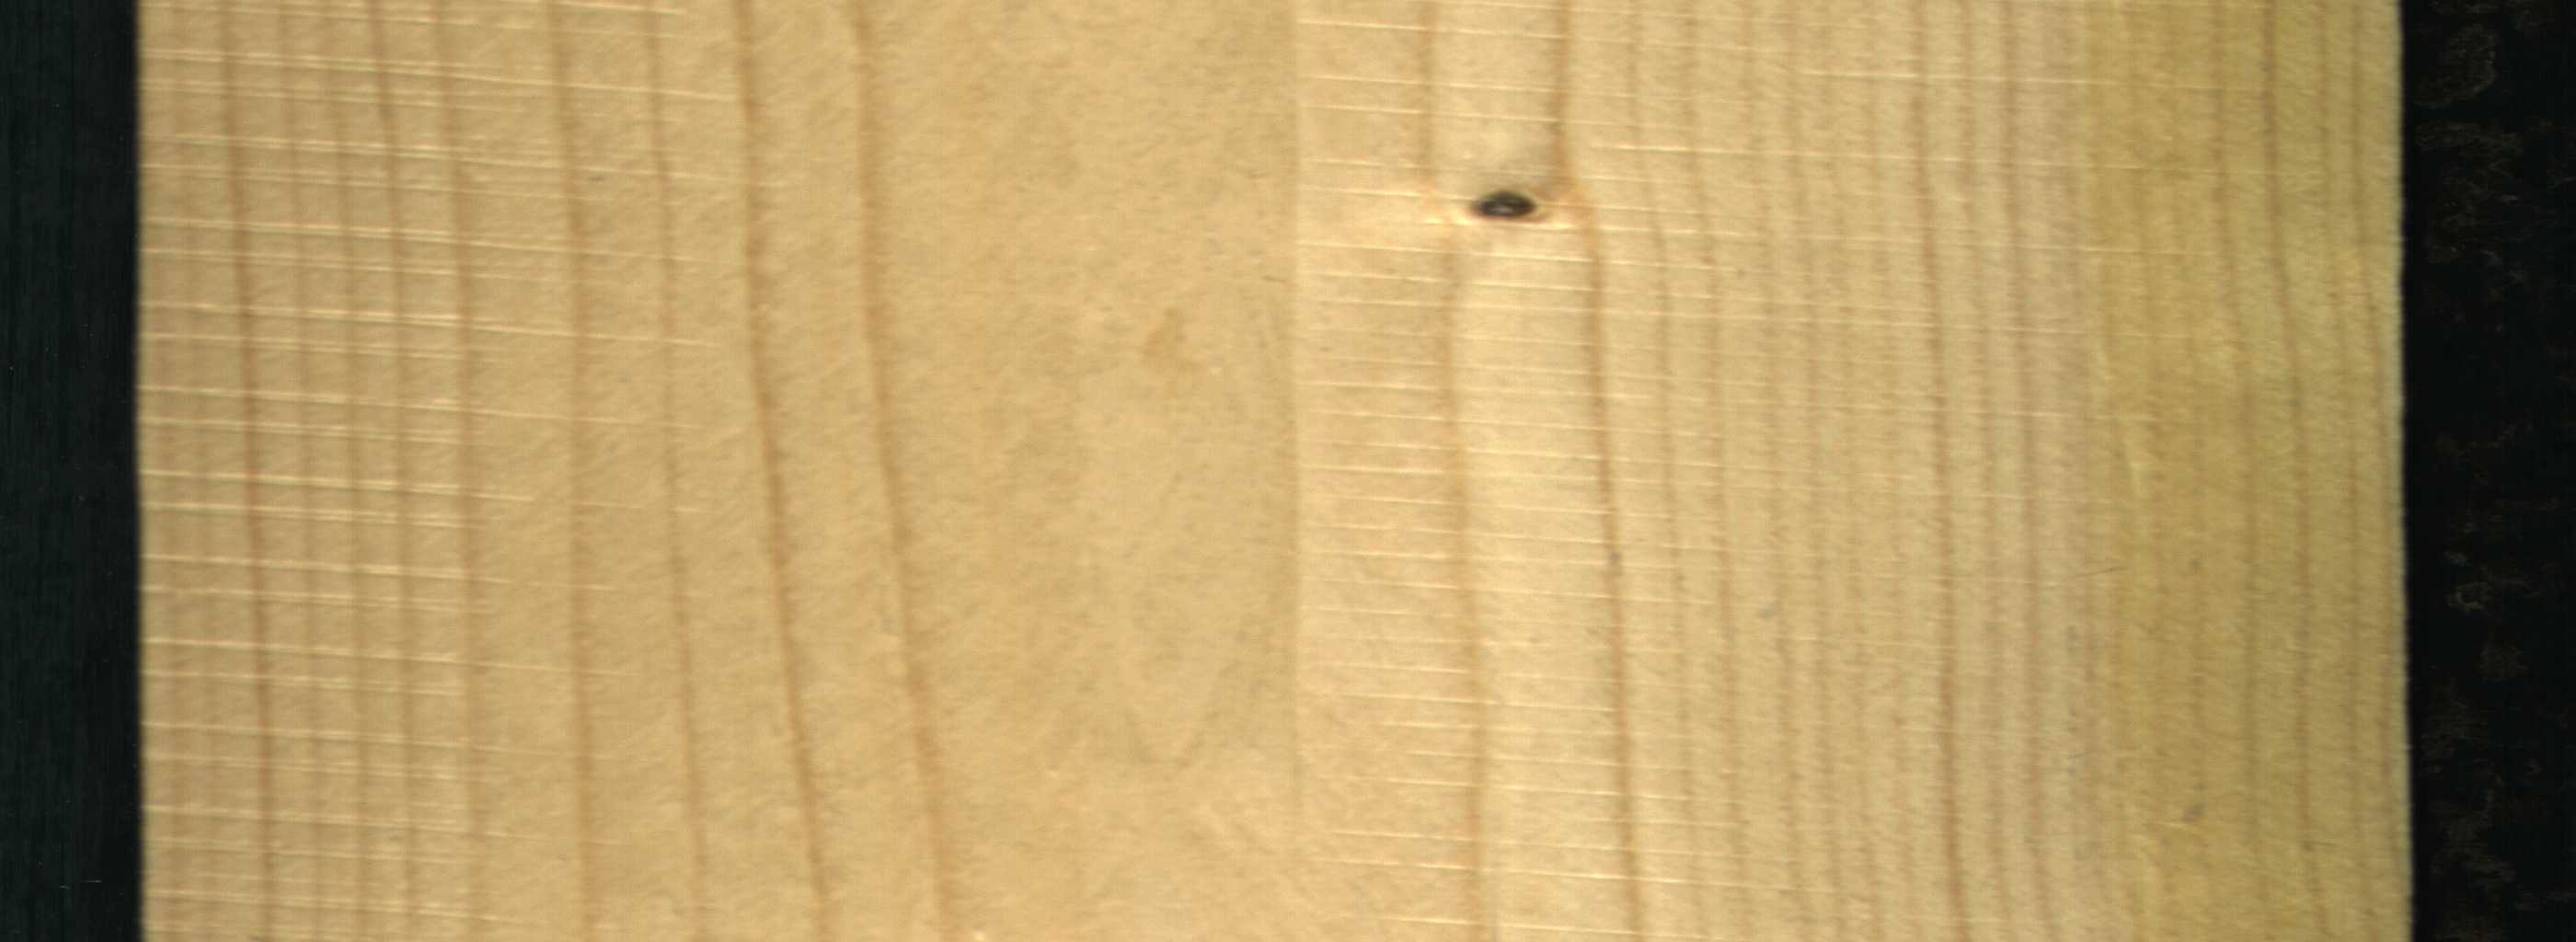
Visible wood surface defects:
Dead_Knot